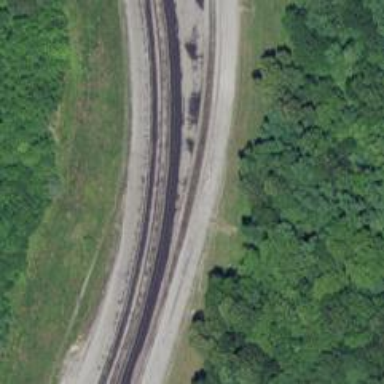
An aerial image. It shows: Rail spur service.